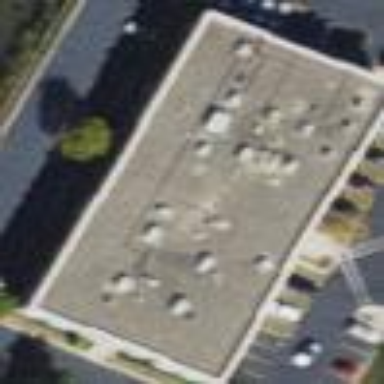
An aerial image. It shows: Commercial building.